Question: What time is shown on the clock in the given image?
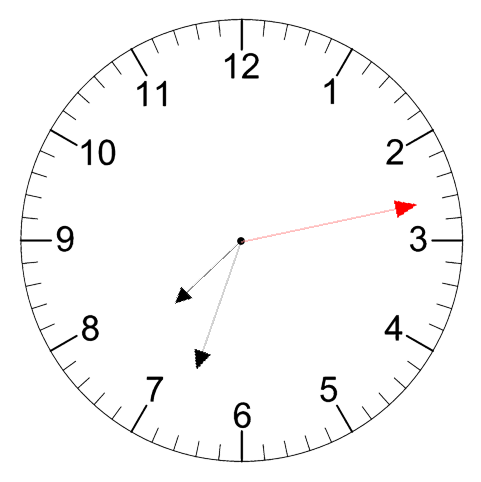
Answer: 07:33:13